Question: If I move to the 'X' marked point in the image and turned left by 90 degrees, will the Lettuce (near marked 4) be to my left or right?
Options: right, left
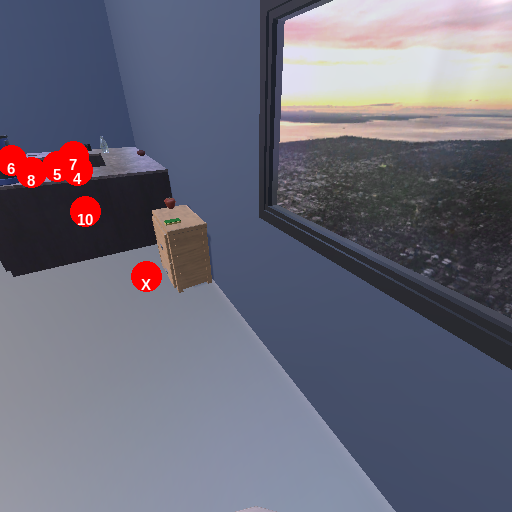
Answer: right